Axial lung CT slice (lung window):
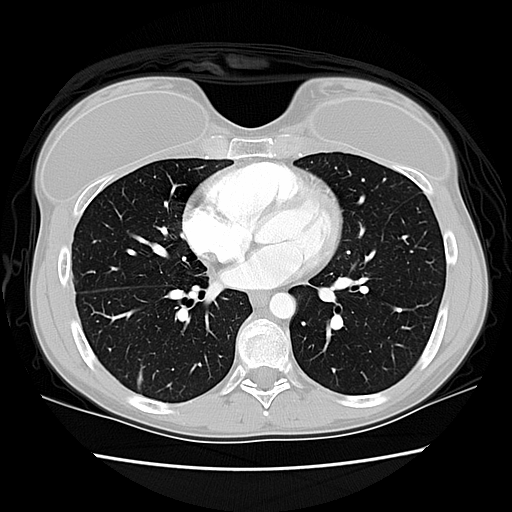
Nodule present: no